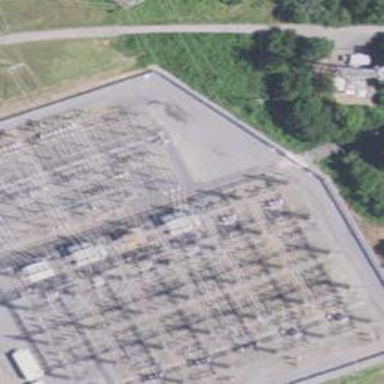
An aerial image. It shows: Switch used for power control.